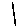
Label: line